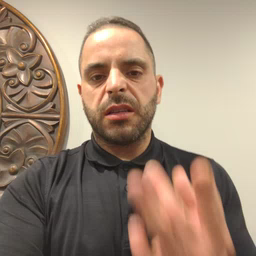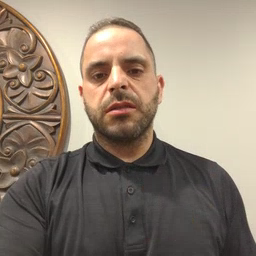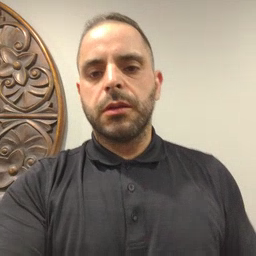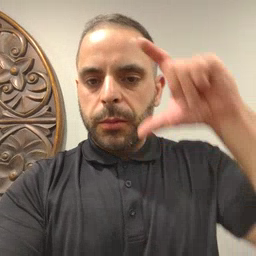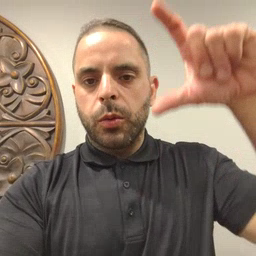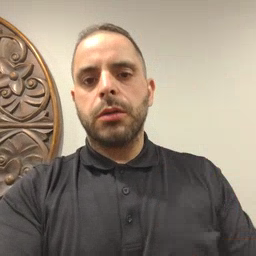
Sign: moon